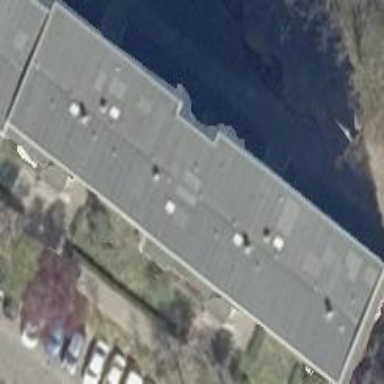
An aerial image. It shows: Apartment building with flat roof.